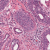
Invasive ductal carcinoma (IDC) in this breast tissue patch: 1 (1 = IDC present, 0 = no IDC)